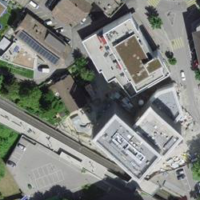
EUNIS habitat code: 54
Species observed at this site:
Urtica dioica
Parus major